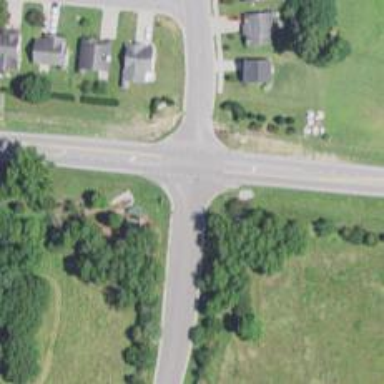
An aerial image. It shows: Stop road.